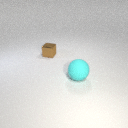
small brown metal cube behind large cyan rubber sphere